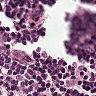
Metastatic tissue present: no